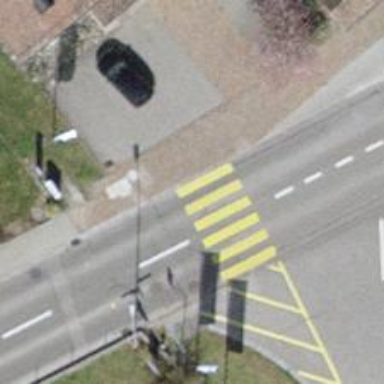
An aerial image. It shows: Uncontrolled road crossing.